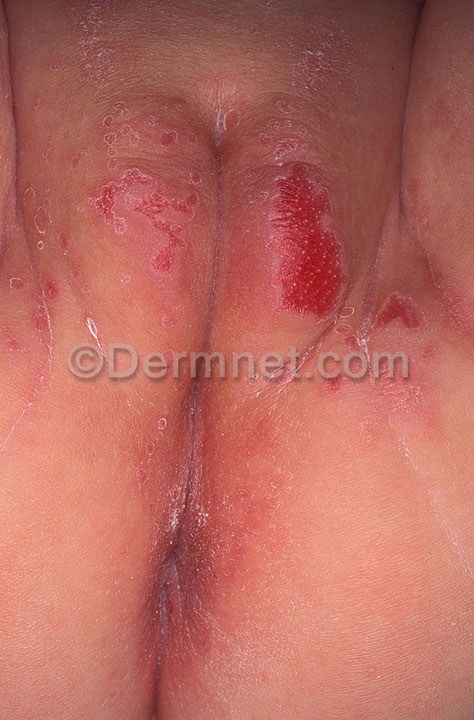
Disease: Tinea Ringworm Candidiasis and other Fungal Infections